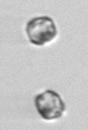
Label: Thalassiosira_sp_aff_mala